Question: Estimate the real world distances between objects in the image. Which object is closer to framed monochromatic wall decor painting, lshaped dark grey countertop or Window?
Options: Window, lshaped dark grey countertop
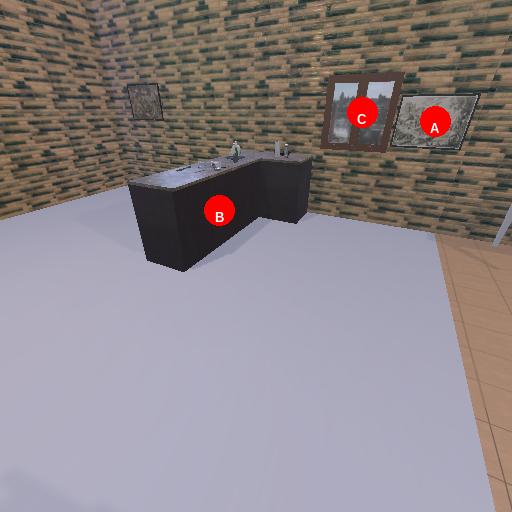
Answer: Window